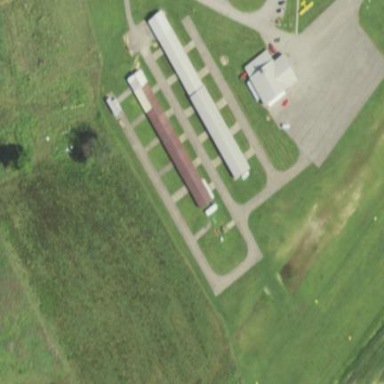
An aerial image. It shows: Building that is hangar at the airport.